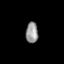
Tissue: prostate
Cell type: T cells
Senescence score: 0.3339
Nuclear area (px): 248
Mean DAPI intensity: 150.931